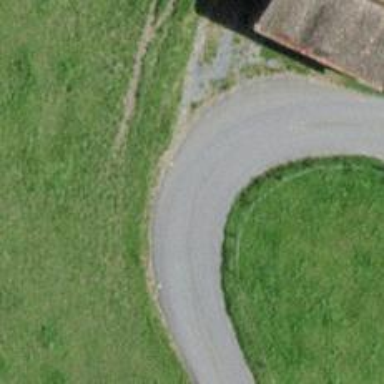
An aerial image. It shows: Track with grade1 tracktype.